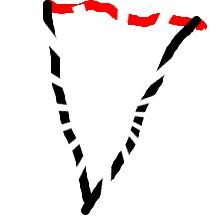
Shape: triangle